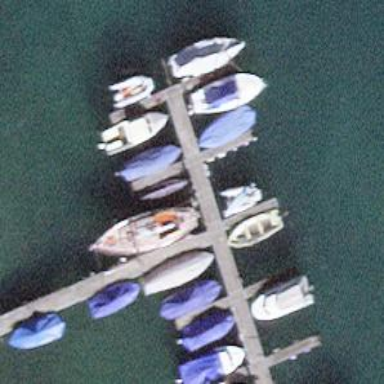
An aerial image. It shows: Man-made pier.